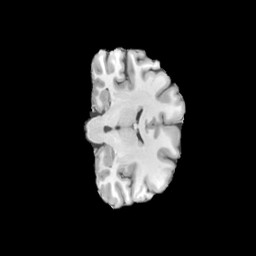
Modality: T1w
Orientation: coronal